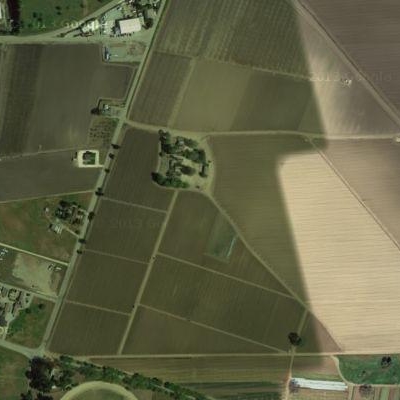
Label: Field